Question: Count the number of objects in the diagram.
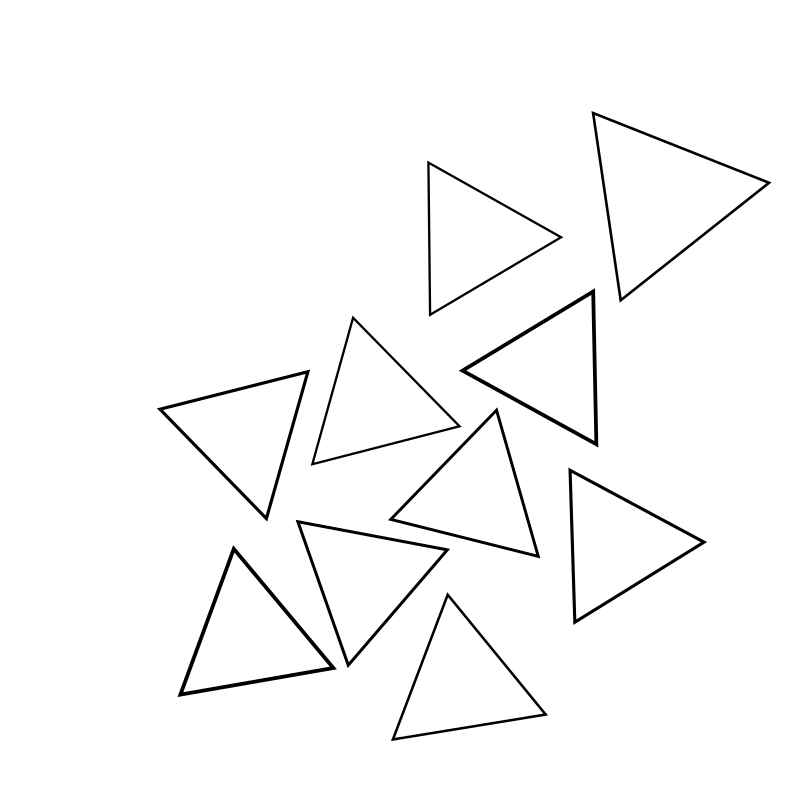
Answer: 10